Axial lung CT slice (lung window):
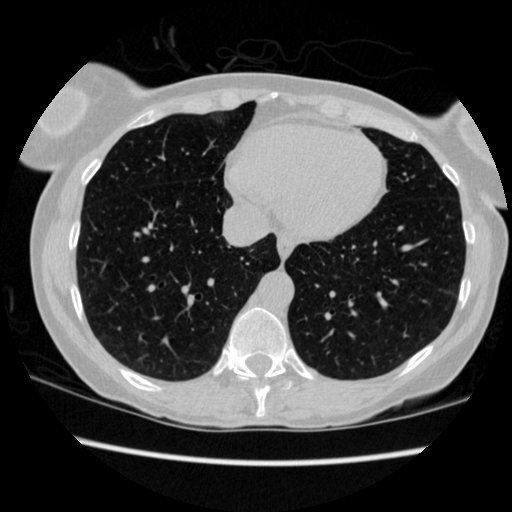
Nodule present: no